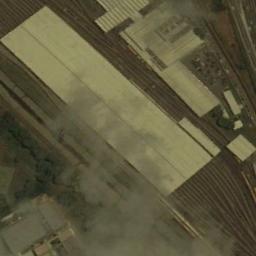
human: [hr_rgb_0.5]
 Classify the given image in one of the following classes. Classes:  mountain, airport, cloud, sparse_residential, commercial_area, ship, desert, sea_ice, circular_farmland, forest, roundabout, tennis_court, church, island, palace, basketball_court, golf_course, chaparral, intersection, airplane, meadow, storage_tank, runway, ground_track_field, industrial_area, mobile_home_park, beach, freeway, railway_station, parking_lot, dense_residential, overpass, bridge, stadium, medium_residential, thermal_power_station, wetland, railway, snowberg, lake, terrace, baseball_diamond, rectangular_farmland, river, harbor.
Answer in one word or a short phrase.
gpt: railway_station